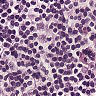
Metastatic tissue present: no